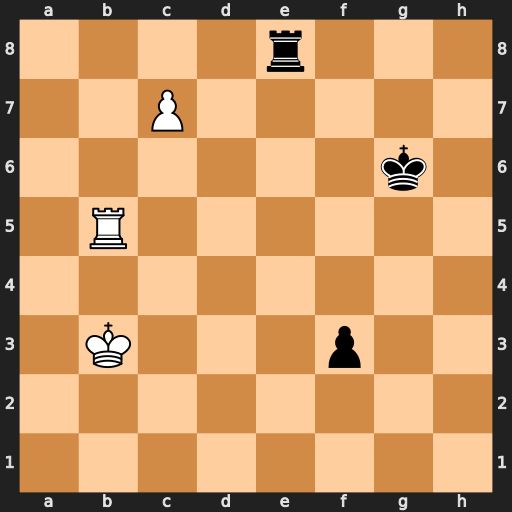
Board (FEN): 4r3/2P5/6k1/1R6/8/1K3p2/8/8
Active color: w
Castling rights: -
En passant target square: -
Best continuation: Rb8 f2 Rxe8 f1=Q c8=Q